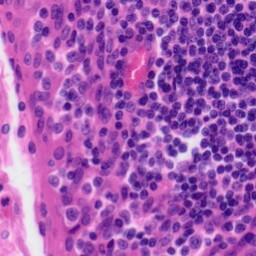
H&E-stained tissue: Tonsil